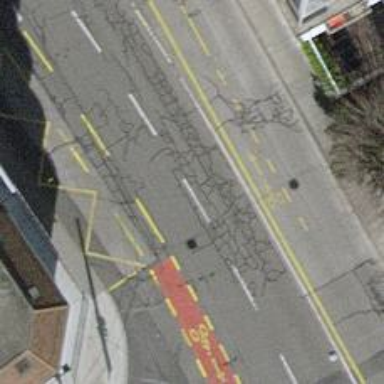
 there is lane for buses and shared busway for bicycles."